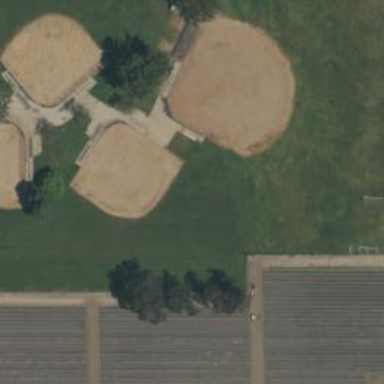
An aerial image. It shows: Baseball pitch for leisure and sports activities.